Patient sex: M
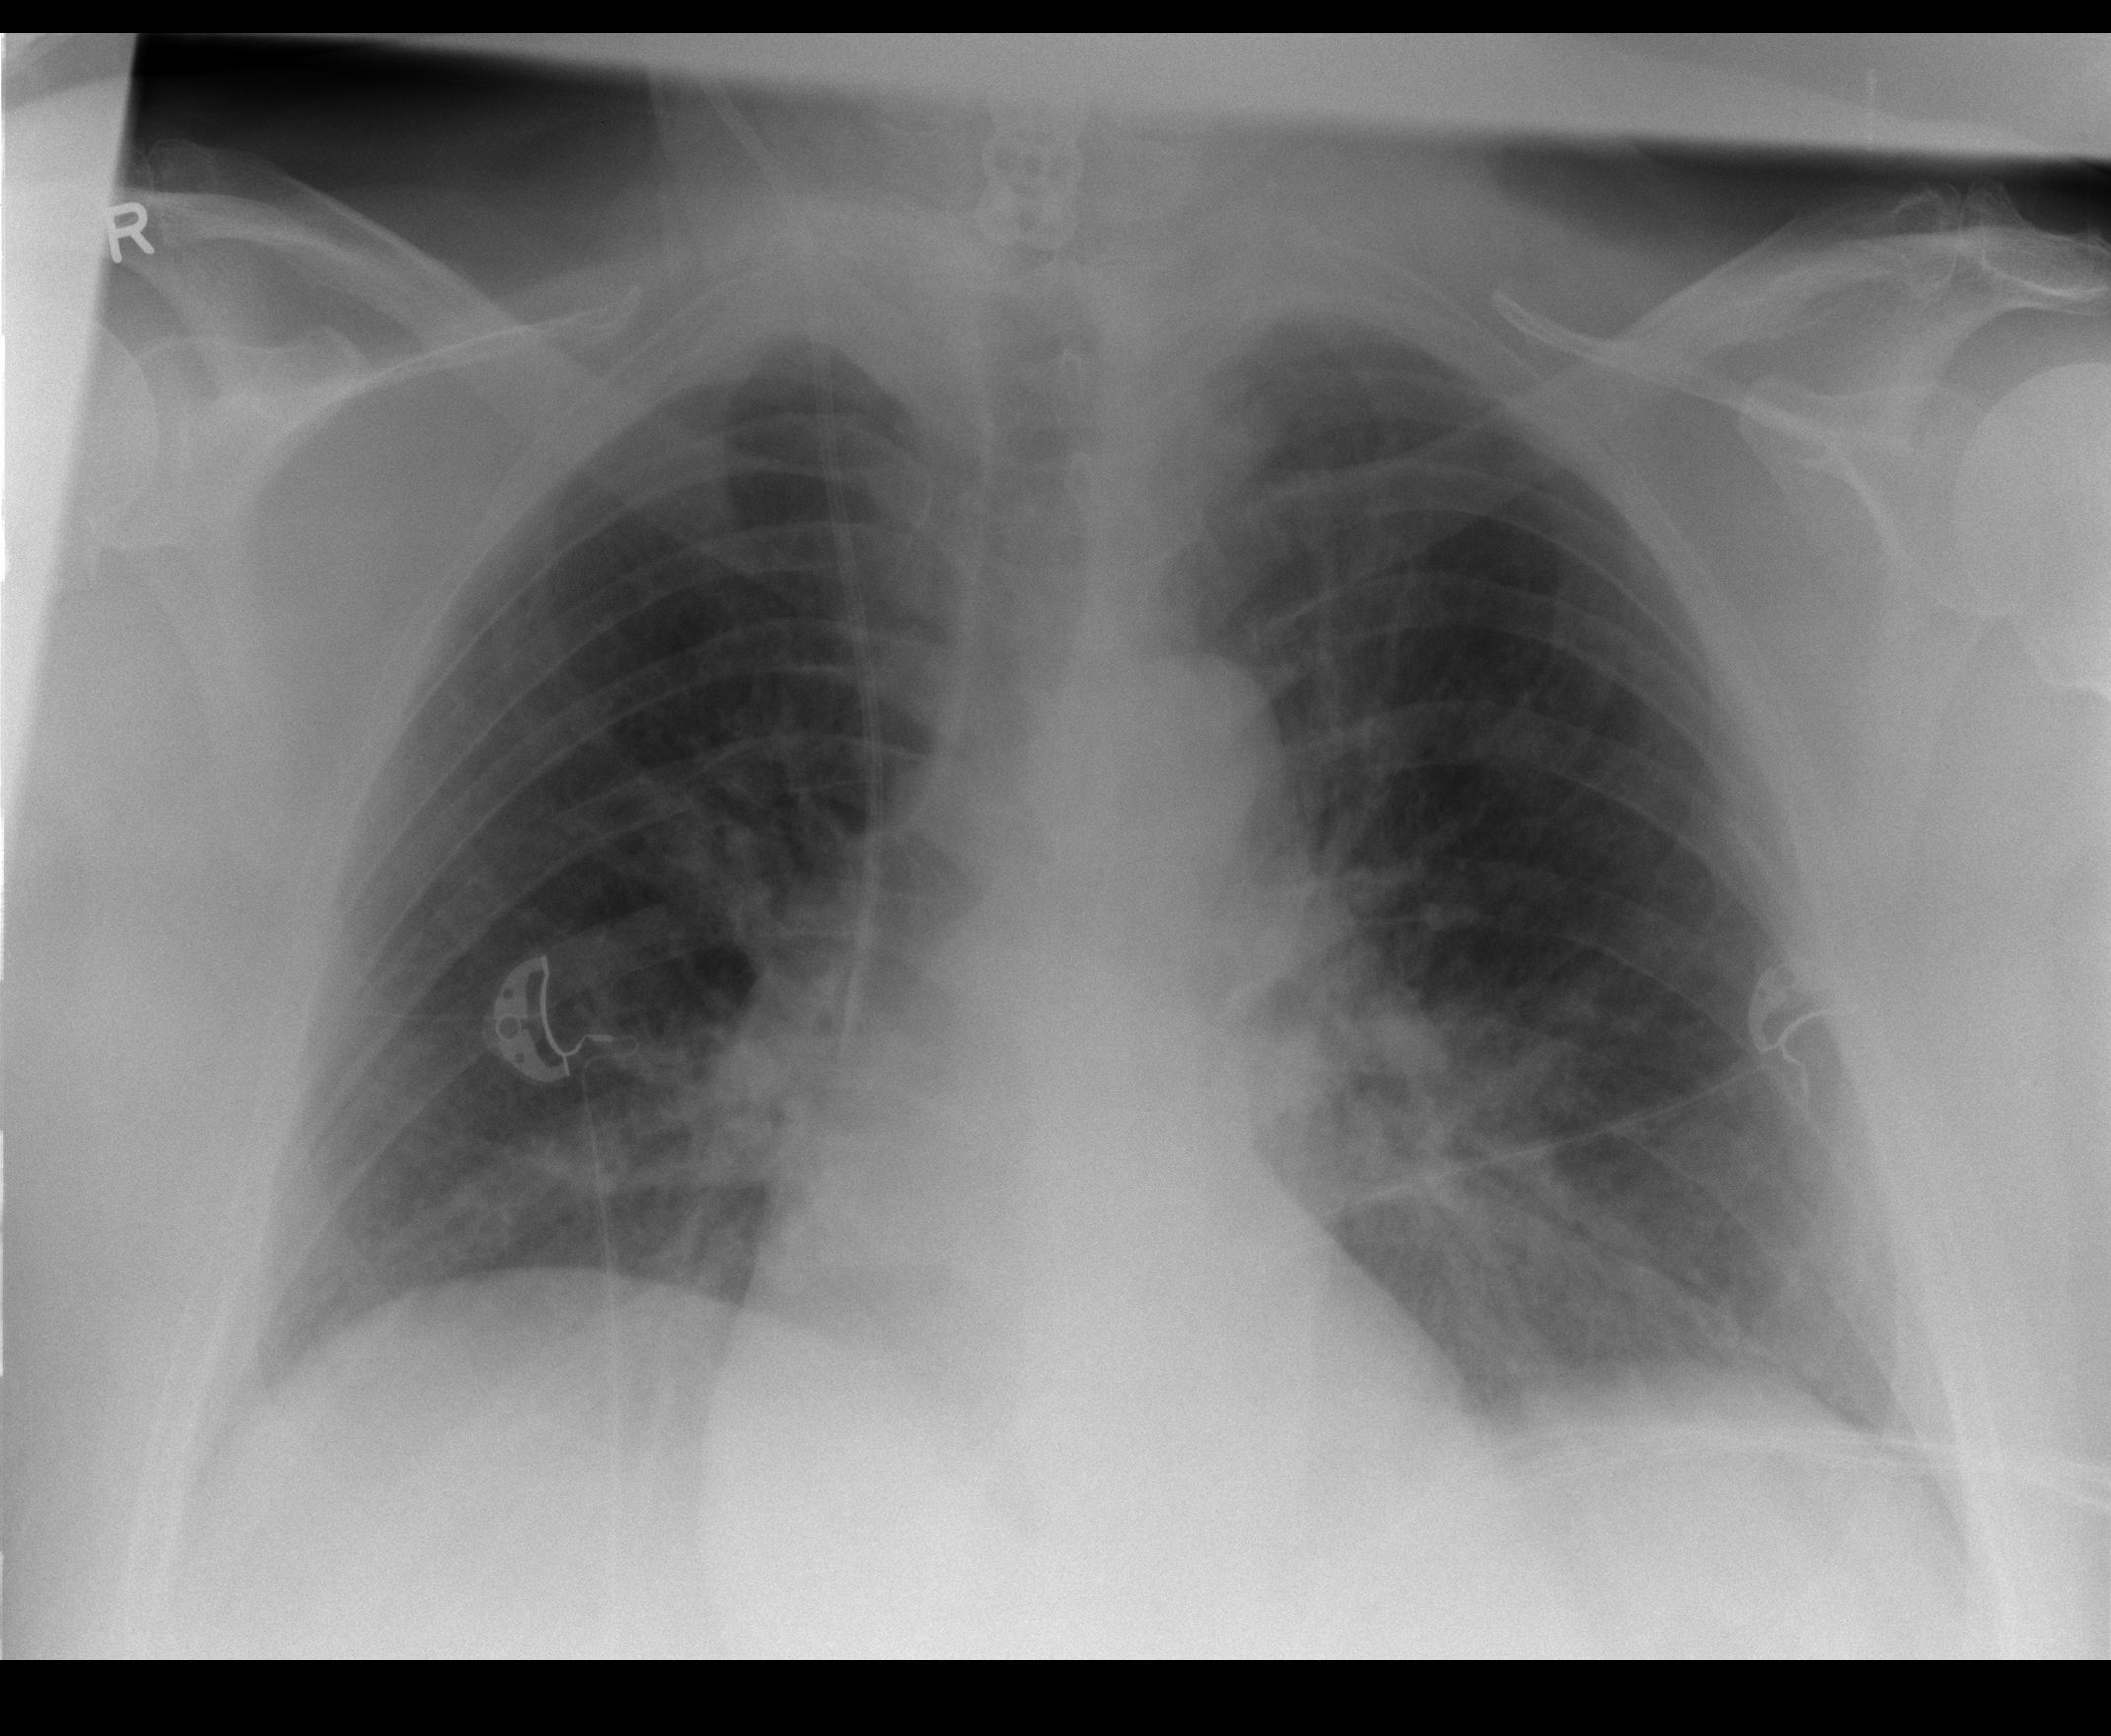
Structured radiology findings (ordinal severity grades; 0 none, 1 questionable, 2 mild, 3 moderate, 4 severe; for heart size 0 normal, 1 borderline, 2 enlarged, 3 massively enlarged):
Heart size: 1
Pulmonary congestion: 0
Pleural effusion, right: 1
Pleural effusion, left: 0
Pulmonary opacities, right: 0
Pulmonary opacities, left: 2
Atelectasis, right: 1
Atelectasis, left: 1